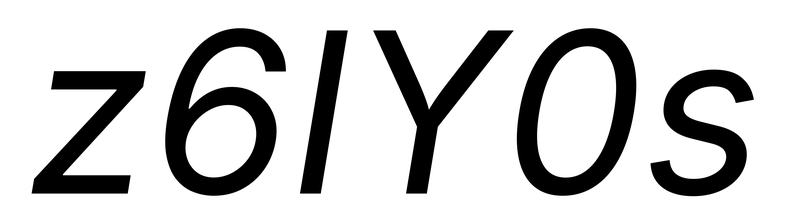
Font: Inter-Italic_Italic